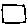
Label: square